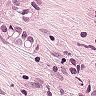
Metastatic tissue present: yes